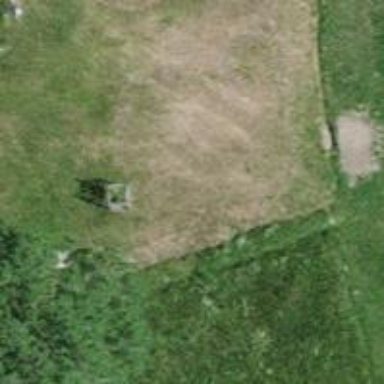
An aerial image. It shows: Bench for seating.